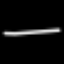
Label: line